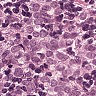
Metastatic tissue present: yes